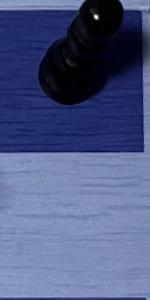
Label: Empty